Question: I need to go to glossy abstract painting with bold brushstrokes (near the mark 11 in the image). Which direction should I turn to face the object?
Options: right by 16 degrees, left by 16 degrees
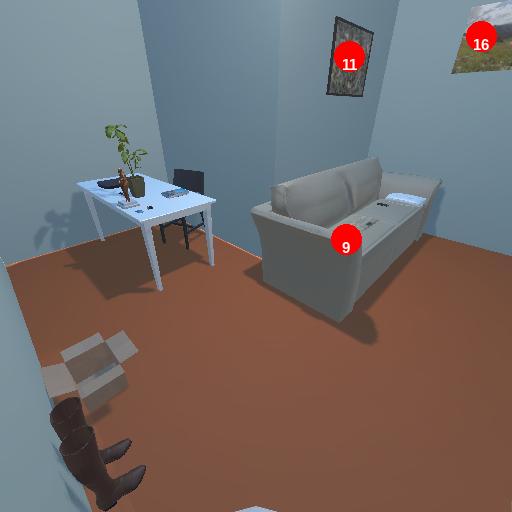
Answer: right by 16 degrees